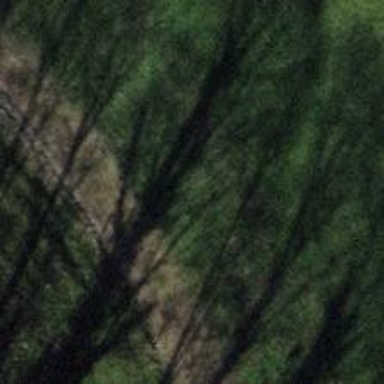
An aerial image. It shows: Grass track road with grade 5 tracktype.